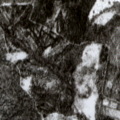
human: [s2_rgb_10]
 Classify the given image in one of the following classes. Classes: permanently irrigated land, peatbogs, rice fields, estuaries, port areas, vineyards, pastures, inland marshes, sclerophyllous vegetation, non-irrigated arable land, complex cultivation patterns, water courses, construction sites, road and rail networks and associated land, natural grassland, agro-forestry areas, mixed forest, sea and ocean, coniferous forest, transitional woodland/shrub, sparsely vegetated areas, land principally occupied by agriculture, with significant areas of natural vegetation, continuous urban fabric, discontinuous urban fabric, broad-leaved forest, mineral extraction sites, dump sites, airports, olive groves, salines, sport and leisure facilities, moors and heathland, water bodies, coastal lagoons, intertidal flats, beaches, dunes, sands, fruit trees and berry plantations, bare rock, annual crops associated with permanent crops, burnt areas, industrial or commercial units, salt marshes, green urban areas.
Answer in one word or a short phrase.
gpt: coniferous forest, mixed forest, transitional woodland/shrub